Breast ultrasound image
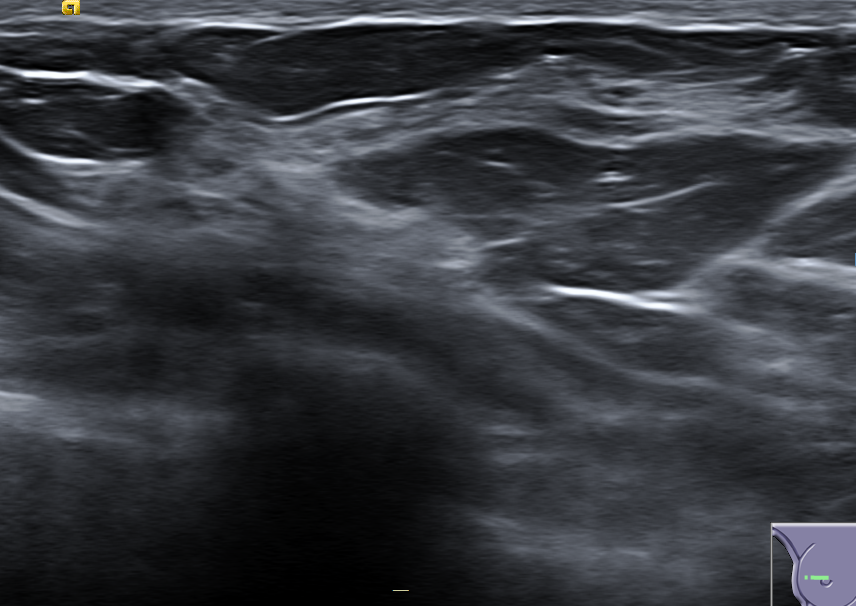
Diagnosis: normal